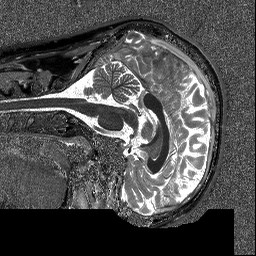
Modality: T1map
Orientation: sagittal
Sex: male